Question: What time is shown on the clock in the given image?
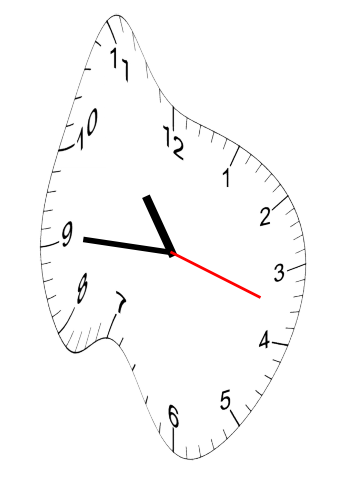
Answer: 10:45:18